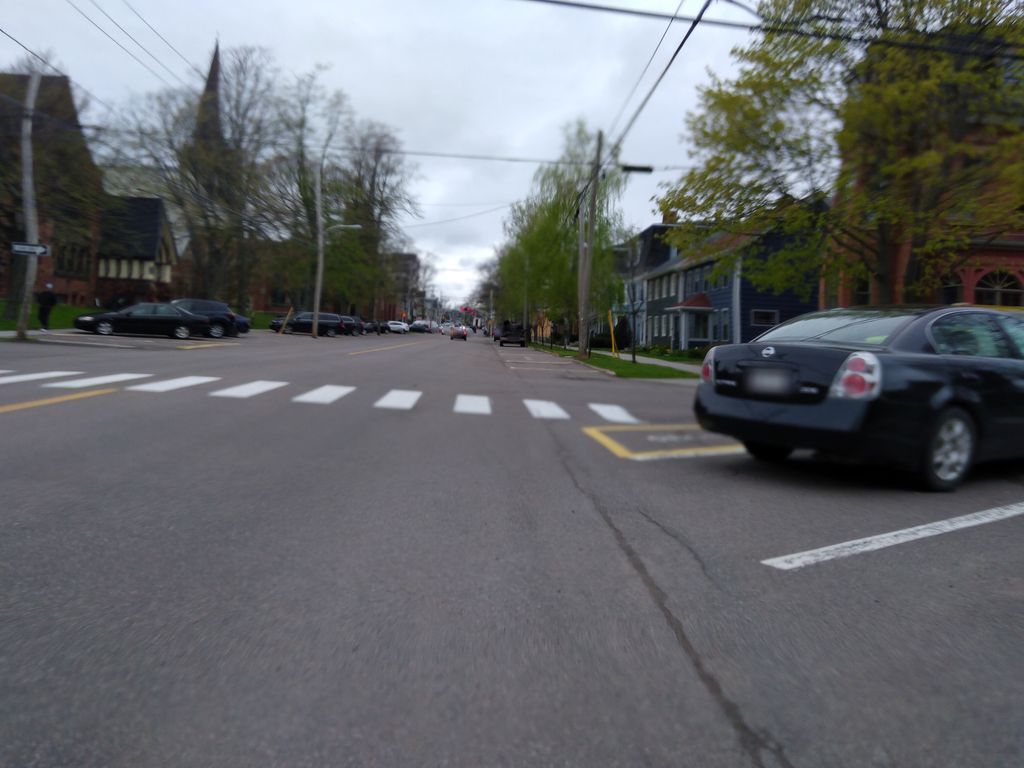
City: charlottetown